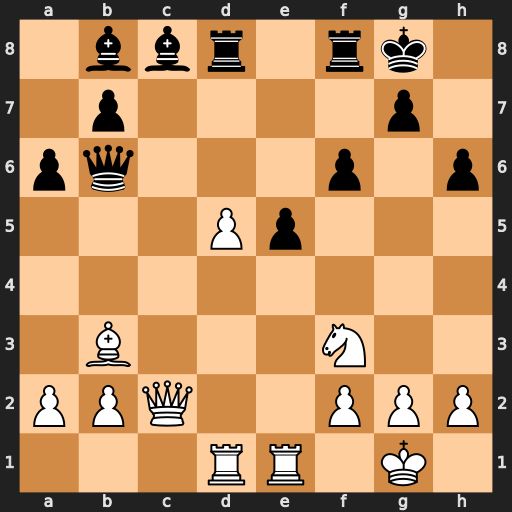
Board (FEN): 1bbr1rk1/1p4p1/pq3p1p/3Pp3/8/1B3N2/PPQ2PPP/3RR1K1
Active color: w
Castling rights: -
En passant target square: -
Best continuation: d6+ Kh8 Nh4 f5 Ng6+ Kh7 Nxf8+